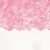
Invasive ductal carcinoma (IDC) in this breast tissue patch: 0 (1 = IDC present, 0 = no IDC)